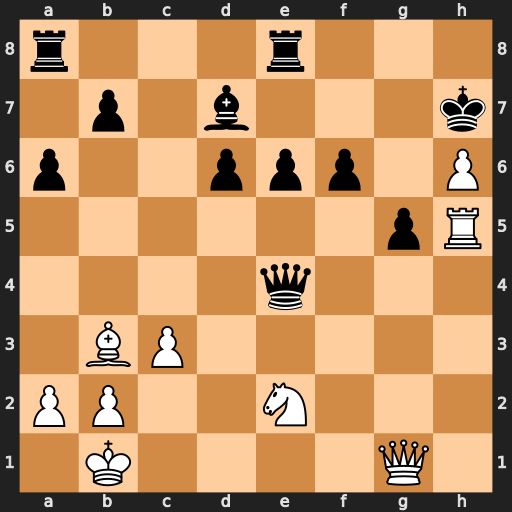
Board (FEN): r3r3/1p1b3k/p2ppp1P/6pR/4q3/1BP5/PP2N3/1K4Q1
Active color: w
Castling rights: -
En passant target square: -
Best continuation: Bc2 Qxc2+ Kxc2